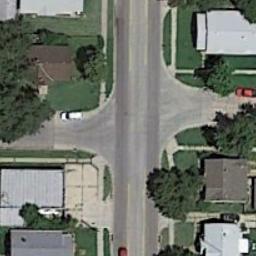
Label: intersection